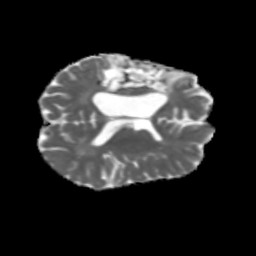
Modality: MD
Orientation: axial
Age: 42
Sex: male
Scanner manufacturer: siemens
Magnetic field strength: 3 T
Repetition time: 5.47 s
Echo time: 0.0854 s